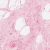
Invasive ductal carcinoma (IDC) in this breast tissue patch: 0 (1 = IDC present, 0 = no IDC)